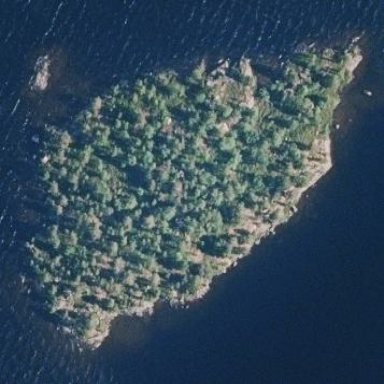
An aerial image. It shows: Islet.